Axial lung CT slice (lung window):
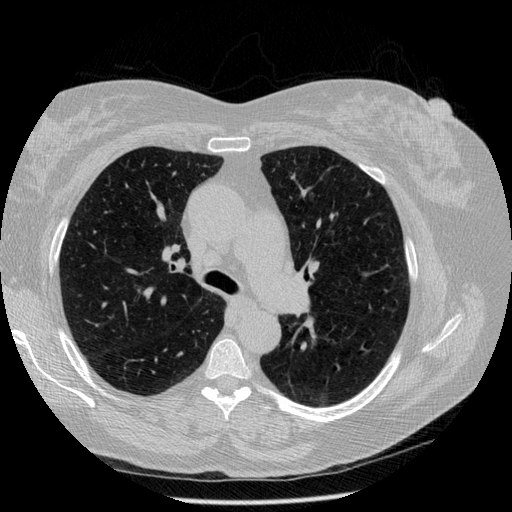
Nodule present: no